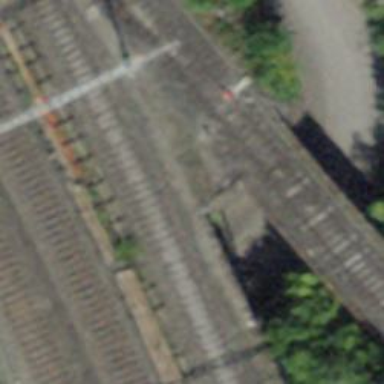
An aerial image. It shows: Railway bridge with one track and electrified contact line. It serves as siding.